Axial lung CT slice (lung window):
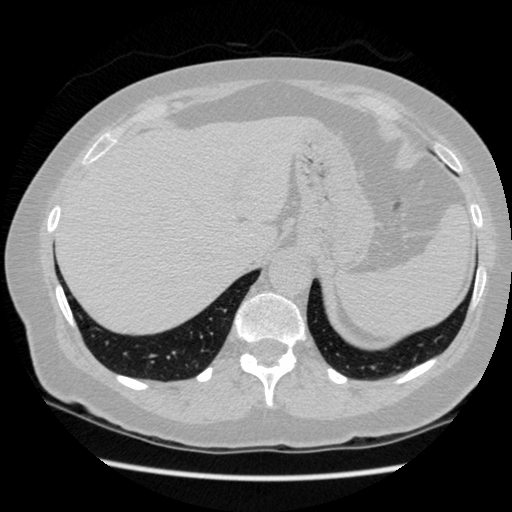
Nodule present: no